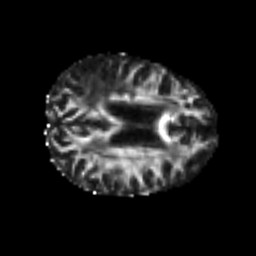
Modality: FA
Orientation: axial
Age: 50
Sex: female
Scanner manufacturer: siemens
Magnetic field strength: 3 T
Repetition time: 4.999 s
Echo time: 0.07946 s